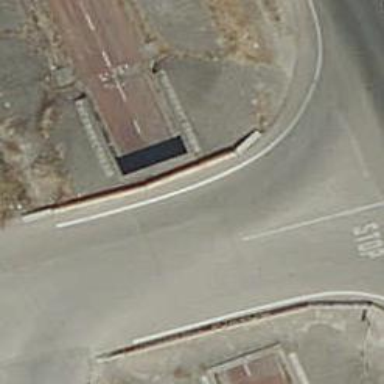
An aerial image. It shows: Tunnel for cyclists along cycleway.